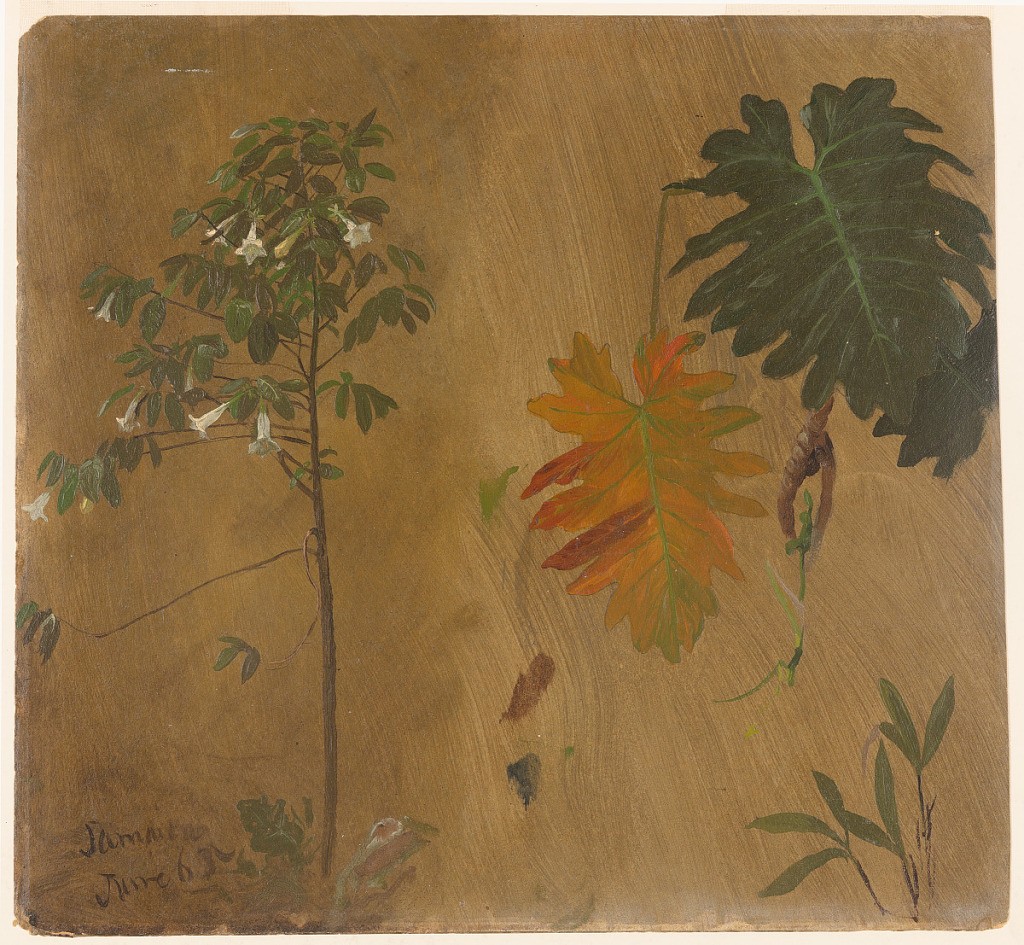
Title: Botanical Sketch, Jamaica
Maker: Frederic Edwin Church, American, 1826–1900
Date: June 1865
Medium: Oil and graphite on tan paperboard
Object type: Drawing
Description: Botanical sketch showing isolated views of plants in Jamaica. At upper right, two large leaves of a philodendron plant are shown, the lower of which appears to be dying--rendered, as it is, in shades of orange, red, and brown. In the lower right corner, three stems and eight leaves of a different plant are included. At left, a tree--possibly a datura--is shown with a tall, extremely slender trunk. Its light canopy of green leaves is peppered with white, bell-shaped flower blossoms. Sketches are completed on an brownish, olive green ground, visible throughout.